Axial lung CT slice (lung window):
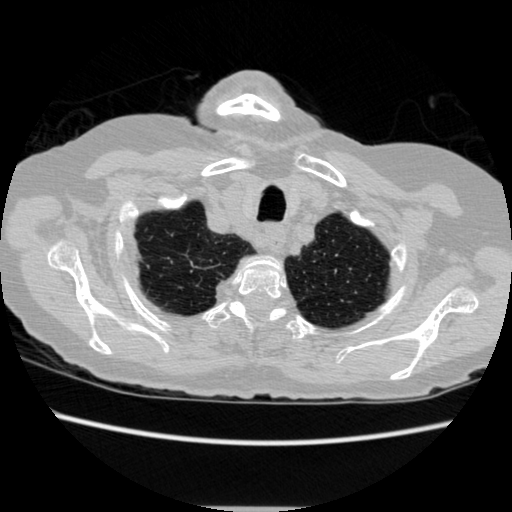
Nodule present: no